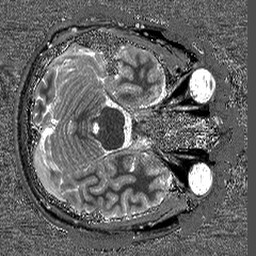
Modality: T1map
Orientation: axial
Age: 26
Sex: male
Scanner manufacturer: siemens
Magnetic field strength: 3 T
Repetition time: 5 s
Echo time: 0.00298 s